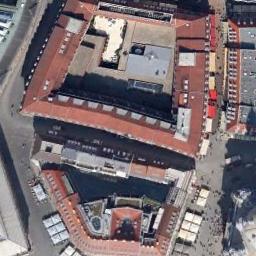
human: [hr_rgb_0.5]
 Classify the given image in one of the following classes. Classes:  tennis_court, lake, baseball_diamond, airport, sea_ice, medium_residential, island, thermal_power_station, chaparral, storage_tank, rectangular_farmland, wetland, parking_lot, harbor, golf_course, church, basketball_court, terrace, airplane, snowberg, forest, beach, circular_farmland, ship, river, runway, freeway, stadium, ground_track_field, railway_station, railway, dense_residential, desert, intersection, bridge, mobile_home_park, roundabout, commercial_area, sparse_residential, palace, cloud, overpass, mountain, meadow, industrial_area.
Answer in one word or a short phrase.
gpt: palace